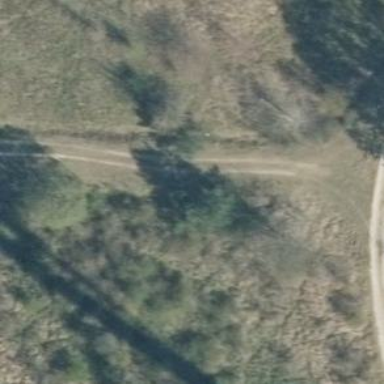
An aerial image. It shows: Track with very rough surface.